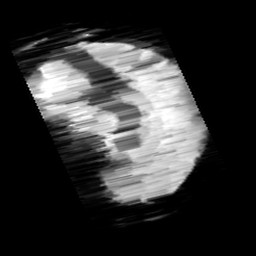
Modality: minIP
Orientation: sagittal
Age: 12
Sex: male
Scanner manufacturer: siemens
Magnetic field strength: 3 T
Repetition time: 0.027 s
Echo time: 0.02 s